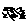
Label: zigzag